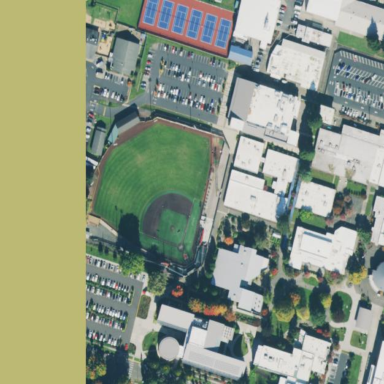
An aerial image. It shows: College.